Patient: sex M, age 44
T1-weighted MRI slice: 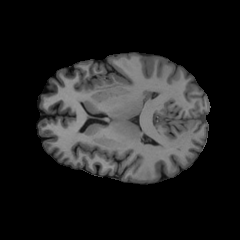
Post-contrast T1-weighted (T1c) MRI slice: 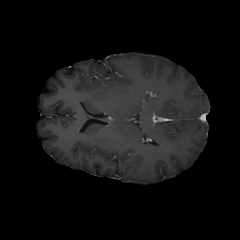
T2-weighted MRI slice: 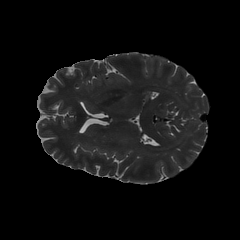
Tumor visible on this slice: yes
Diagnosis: Glioblastoma, IDH-wildtype
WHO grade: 4